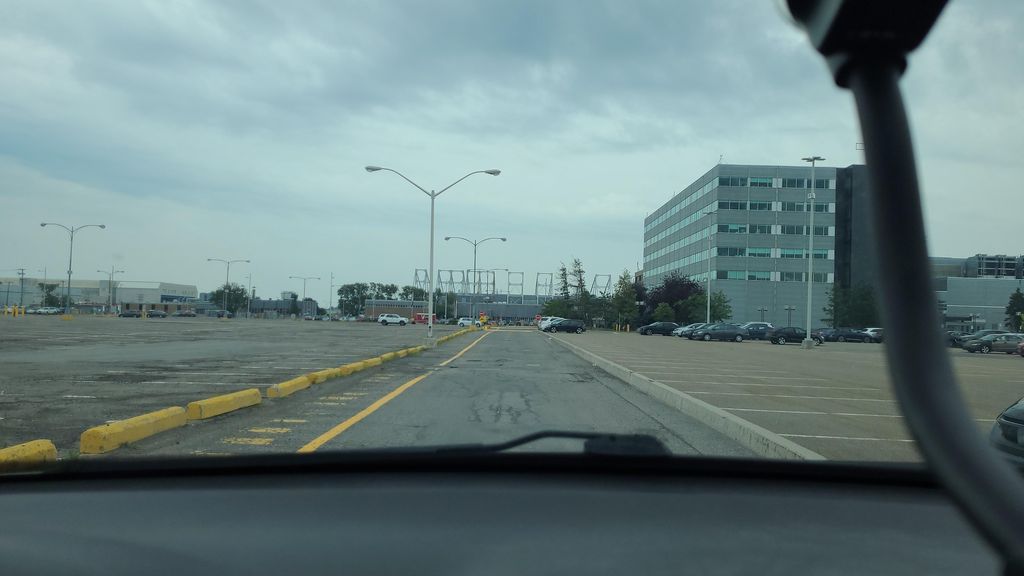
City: montreal